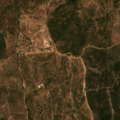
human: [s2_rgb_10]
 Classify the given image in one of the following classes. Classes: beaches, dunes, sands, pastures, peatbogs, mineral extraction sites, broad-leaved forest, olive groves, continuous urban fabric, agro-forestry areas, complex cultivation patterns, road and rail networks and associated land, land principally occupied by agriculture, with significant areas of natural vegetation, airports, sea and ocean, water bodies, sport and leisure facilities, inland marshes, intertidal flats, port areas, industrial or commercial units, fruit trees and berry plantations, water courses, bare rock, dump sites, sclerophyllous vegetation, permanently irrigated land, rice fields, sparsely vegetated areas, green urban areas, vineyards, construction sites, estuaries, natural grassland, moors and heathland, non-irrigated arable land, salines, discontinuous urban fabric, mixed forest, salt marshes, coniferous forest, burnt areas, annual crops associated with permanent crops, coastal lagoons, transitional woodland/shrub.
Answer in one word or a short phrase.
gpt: olive groves, broad-leaved forest, moors and heathland, transitional woodland/shrub